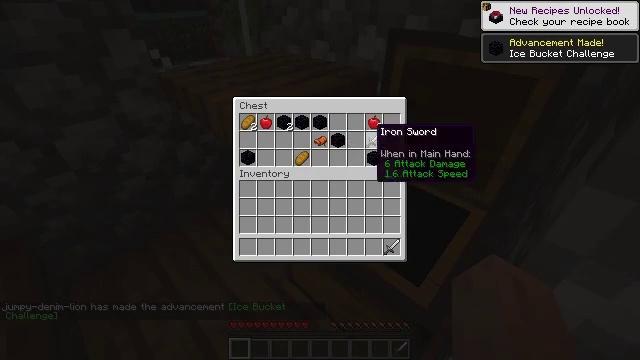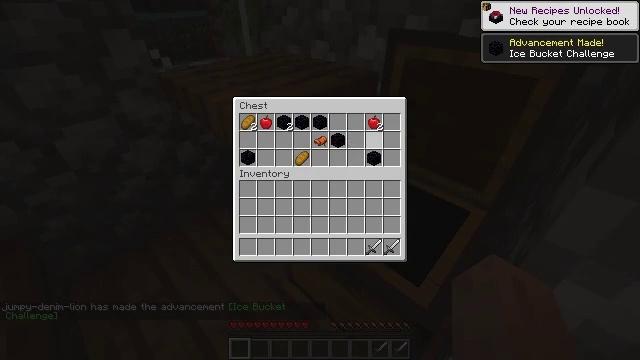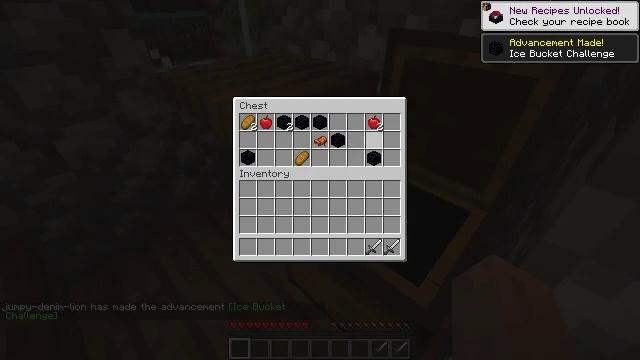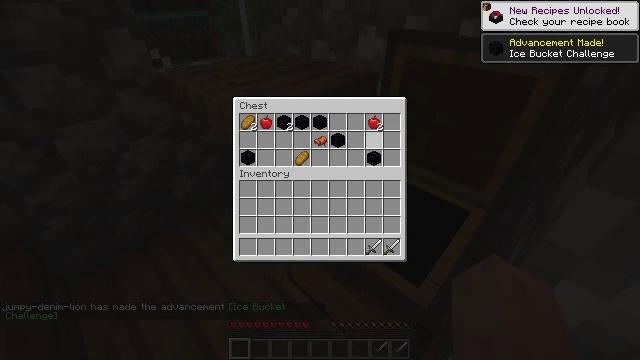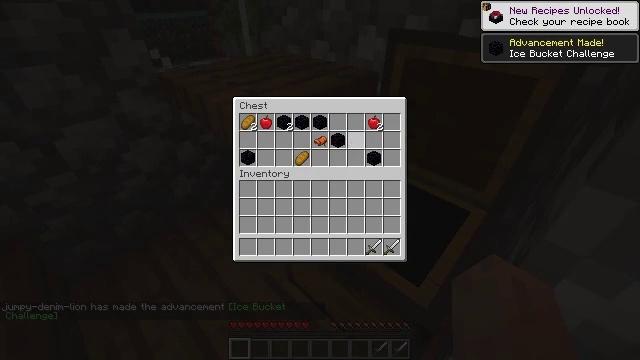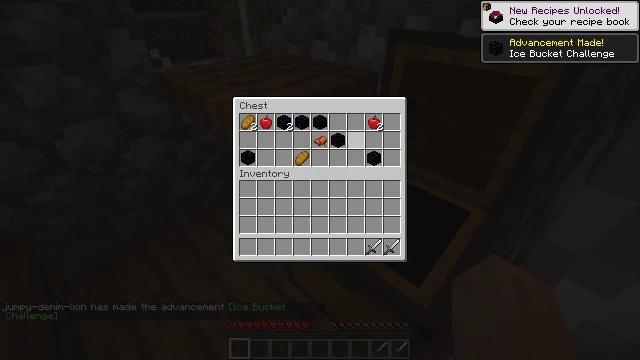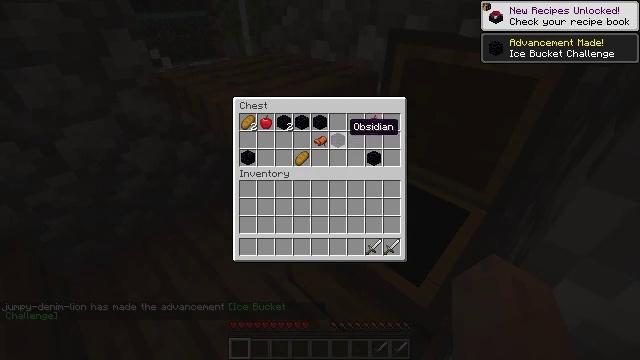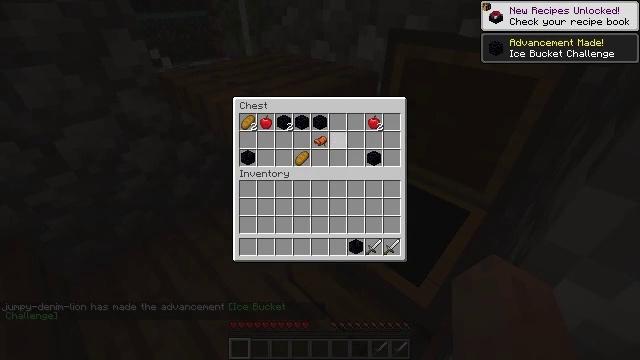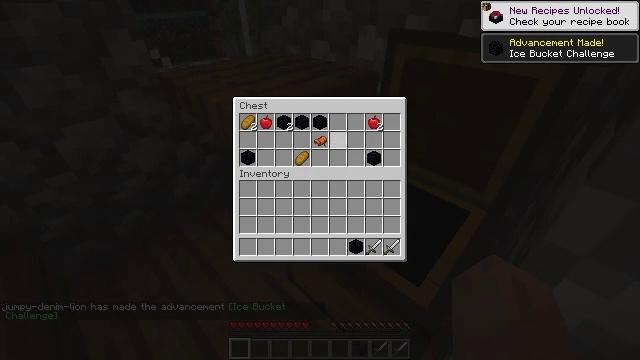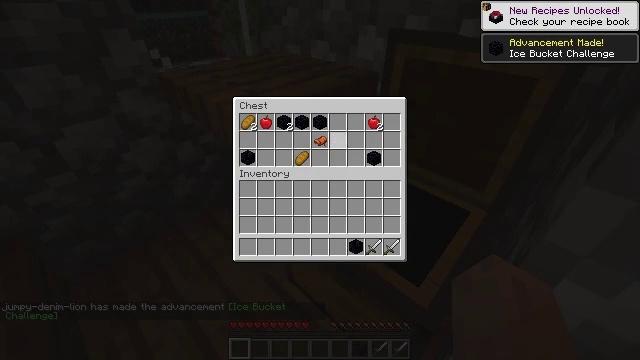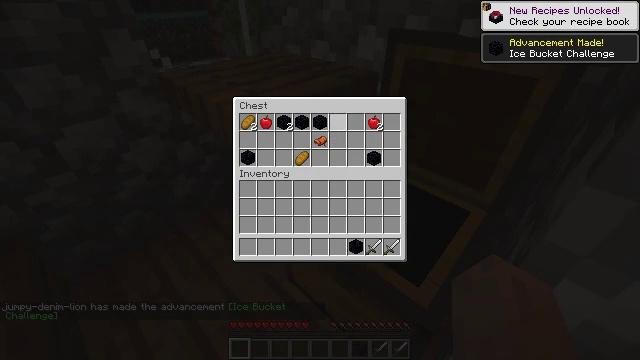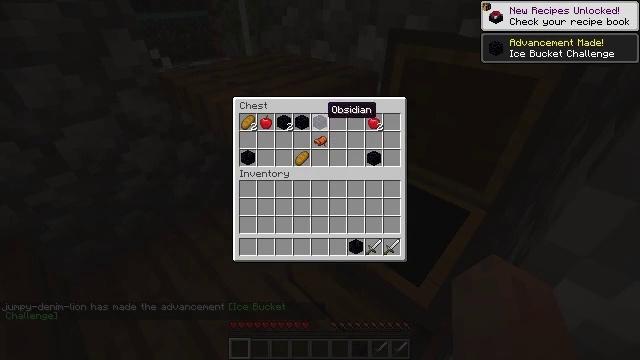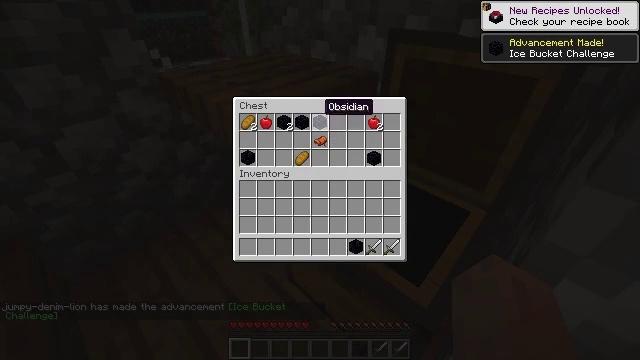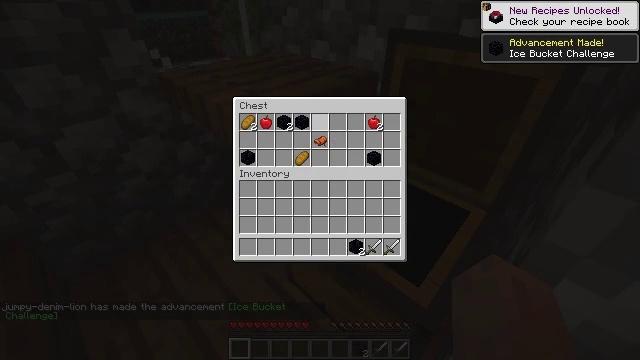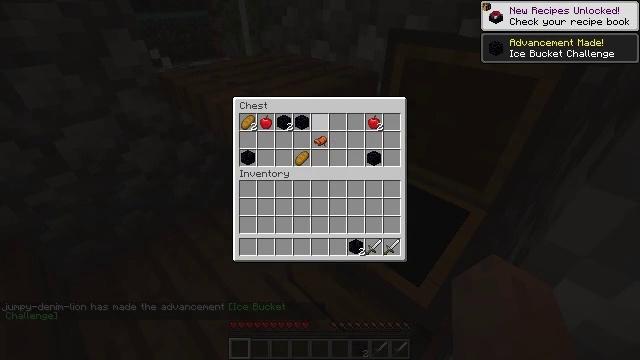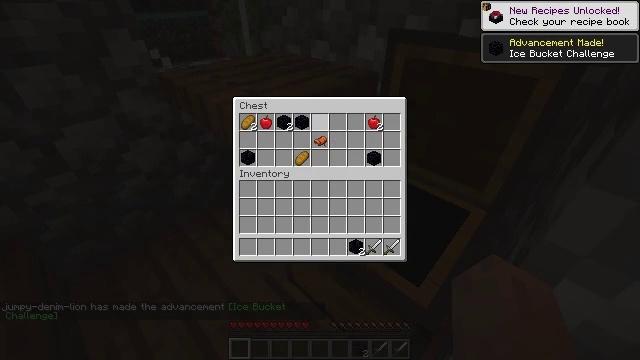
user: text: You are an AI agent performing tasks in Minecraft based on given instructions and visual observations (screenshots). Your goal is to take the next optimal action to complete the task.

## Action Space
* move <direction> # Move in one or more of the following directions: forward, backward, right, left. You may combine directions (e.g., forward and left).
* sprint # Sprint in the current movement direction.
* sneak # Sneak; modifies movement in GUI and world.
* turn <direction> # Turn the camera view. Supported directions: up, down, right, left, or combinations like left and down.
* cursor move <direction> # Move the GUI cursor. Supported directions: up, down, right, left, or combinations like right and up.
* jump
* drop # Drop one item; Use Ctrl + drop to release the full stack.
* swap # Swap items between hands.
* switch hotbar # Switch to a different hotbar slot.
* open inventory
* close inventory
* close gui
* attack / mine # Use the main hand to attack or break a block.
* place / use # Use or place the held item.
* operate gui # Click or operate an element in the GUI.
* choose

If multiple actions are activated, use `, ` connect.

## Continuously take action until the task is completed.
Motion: motion action
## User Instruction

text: Break the blue bed to move it.
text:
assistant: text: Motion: sneak, operate gui
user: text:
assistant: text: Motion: sneak, operate gui
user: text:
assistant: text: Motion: sneak
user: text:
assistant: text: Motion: sneak, cursor move left
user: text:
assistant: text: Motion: sneak, cursor move left
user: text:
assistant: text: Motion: sneak
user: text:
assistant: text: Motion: sneak, operate gui
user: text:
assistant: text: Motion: sneak, operate gui
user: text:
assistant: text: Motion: sneak, operate gui
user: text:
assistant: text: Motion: sneak, cursor move left and up
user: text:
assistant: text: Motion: sneak, cursor move left and up
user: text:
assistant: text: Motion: sneak
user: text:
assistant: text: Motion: sneak, operate gui
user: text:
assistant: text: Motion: sneak, operate gui
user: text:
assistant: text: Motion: sneak
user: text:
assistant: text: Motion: sneak, operate gui
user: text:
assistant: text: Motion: sneak, operate gui
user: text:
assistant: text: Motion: sneak, cursor move left
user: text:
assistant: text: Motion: sneak, operate gui
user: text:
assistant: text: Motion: sneak, operate gui
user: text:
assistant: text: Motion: sneak, operate gui
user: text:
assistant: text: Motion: sneak
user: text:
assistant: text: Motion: sneak, operate gui
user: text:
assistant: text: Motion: sneak, operate gui
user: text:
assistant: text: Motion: sneak
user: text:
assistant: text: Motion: sneak, operate gui
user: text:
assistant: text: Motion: sneak, operate gui
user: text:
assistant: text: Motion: sneak, operate gui
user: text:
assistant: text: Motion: sneak
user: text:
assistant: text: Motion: sneak, cursor move left and down